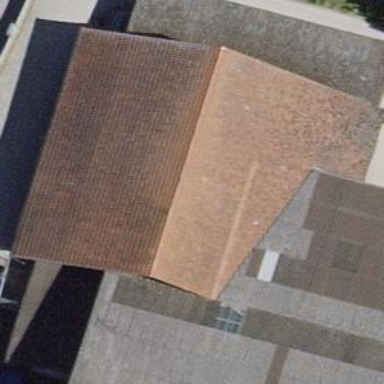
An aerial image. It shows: Stable building.